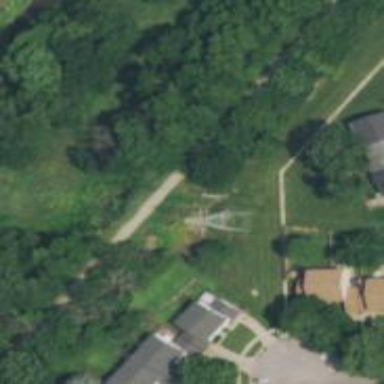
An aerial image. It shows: Lattice structure tower used for power distribution.